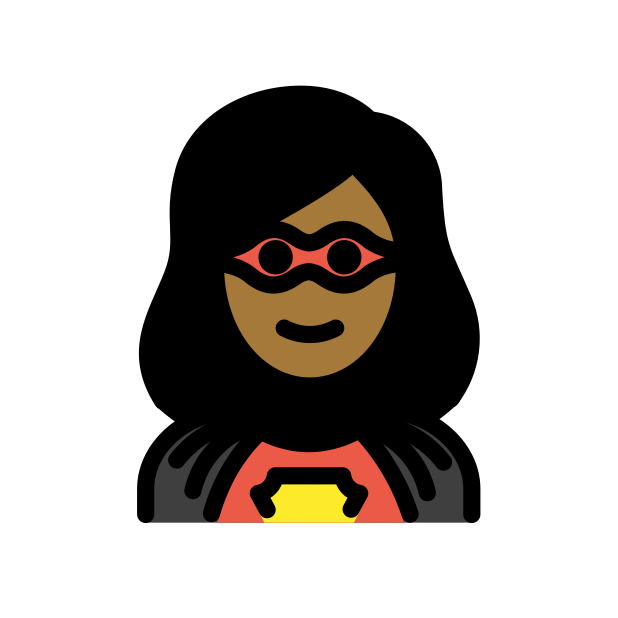
woman superhero: medium-dark skin tone